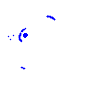
Particle: kaon